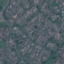
Land use / land cover: Residential